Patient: sex M, age 61
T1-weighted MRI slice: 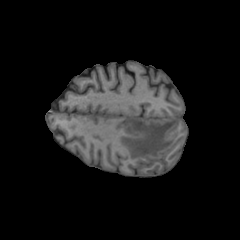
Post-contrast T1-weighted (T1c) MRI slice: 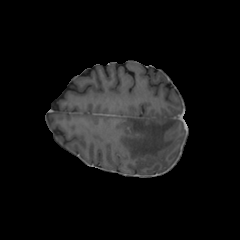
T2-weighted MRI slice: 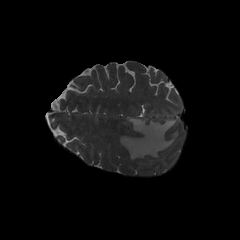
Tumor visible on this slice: yes
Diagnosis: Glioblastoma, IDH-wildtype
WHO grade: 4